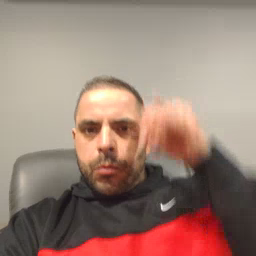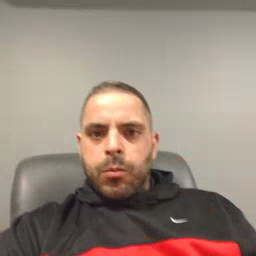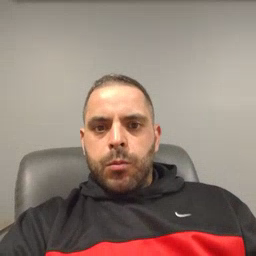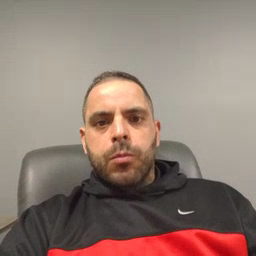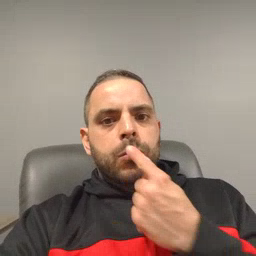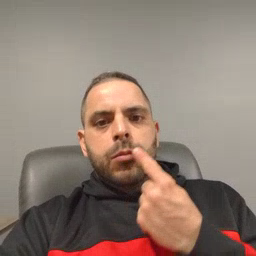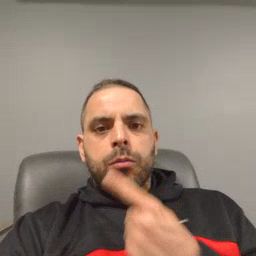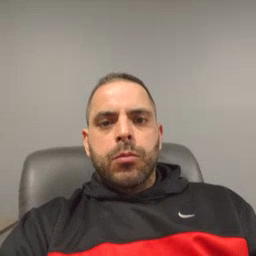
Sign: lips